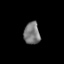
Tissue: lung
Cell type: T cells
Senescence score: 0.2377
Nuclear area (px): 352
Mean DAPI intensity: 121.869